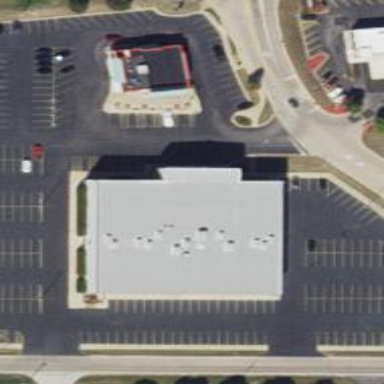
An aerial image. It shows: Cinema.